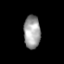
Tissue: lung
Cell type: Epithelial cells
Senescence score: 0.1888
Nuclear area (px): 536
Mean DAPI intensity: 159.187